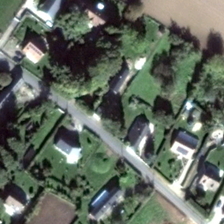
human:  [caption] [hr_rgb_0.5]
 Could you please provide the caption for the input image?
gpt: beside a bare ground is some houses with gardens on the both sides of a road .

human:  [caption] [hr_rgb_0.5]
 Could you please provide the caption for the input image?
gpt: some trees distribute in a residential which is in the meadow .

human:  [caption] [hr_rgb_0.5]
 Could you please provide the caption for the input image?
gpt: here we can see several houses with trees and meadows sits next to a desert .

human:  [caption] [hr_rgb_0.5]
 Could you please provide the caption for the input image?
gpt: beside a bare ground is some houses with gardens on the both sides of a road .

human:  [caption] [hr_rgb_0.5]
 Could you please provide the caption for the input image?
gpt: some buildings and many green plants are in a medium residential area .